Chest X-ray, PA view. Patient: 52 years old, sex F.
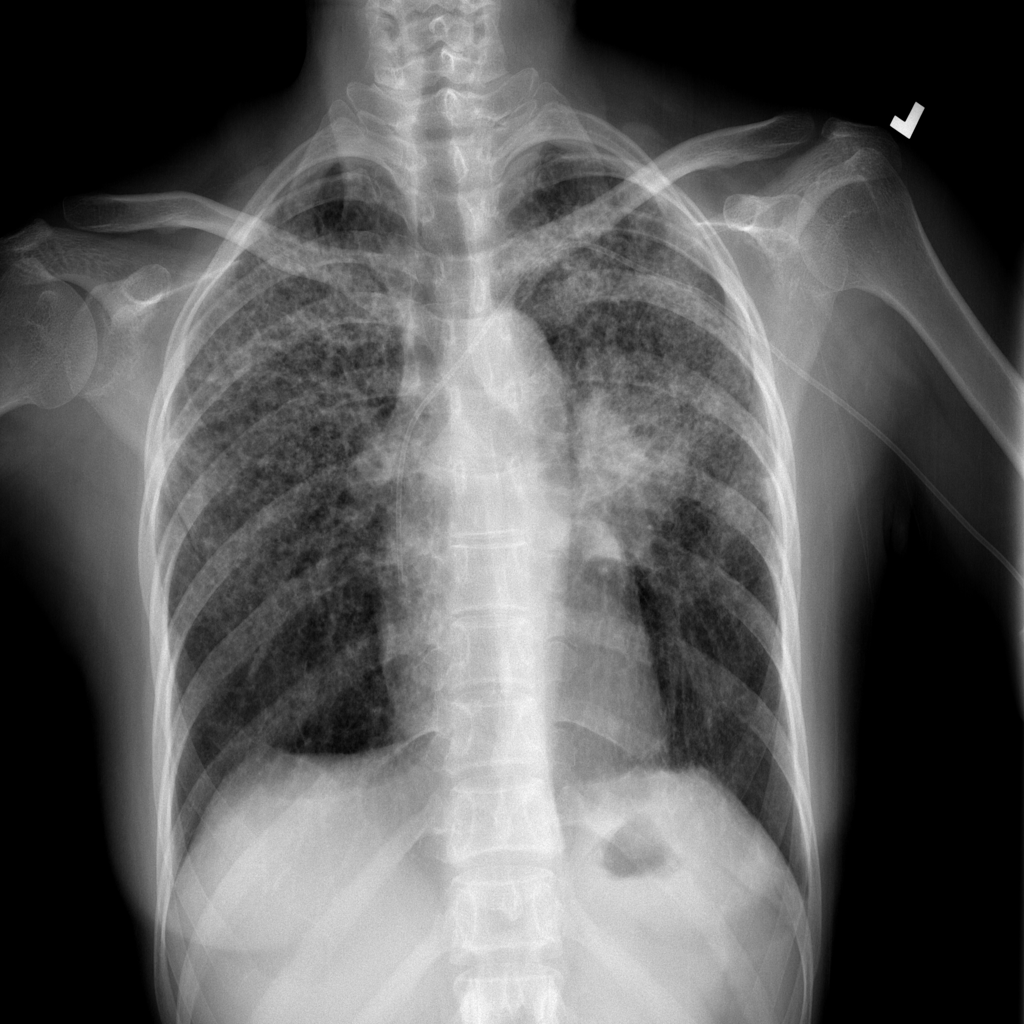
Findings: Mass